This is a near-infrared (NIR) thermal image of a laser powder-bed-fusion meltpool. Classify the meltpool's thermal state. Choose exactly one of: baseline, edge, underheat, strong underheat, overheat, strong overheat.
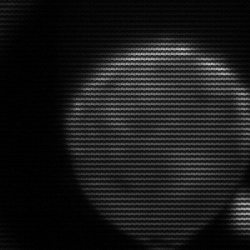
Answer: edge